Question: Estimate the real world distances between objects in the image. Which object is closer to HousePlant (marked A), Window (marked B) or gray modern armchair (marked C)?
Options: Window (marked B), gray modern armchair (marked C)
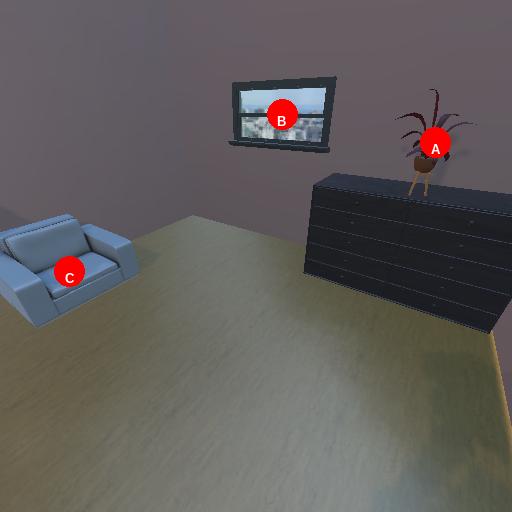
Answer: Window (marked B)